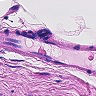
Metastatic tissue present: no